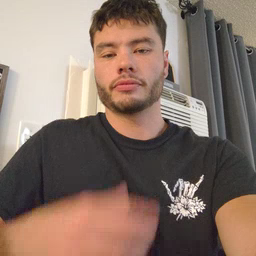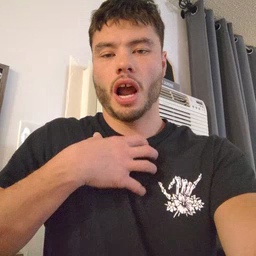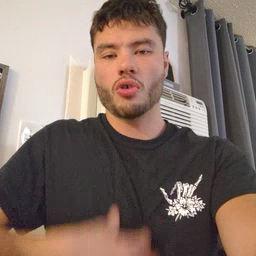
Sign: hungry